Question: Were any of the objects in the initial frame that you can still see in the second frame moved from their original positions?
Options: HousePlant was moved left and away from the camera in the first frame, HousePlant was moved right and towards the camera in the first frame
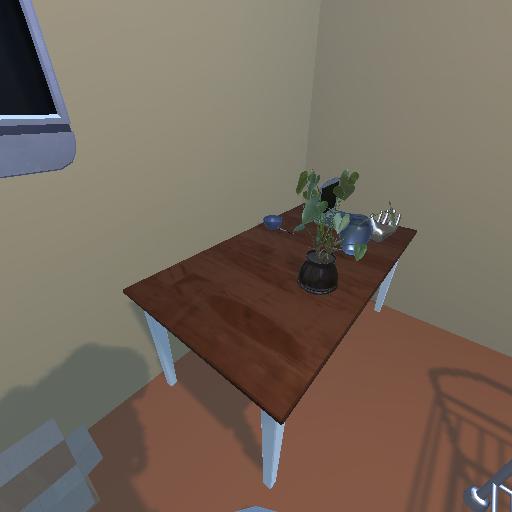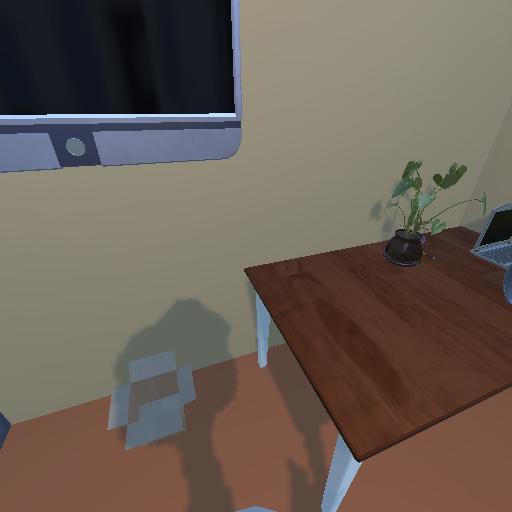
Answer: HousePlant was moved left and away from the camera in the first frame